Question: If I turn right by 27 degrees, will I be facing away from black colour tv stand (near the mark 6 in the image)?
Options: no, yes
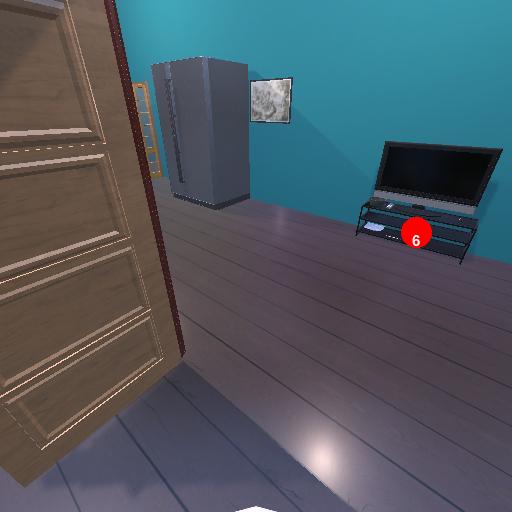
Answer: no